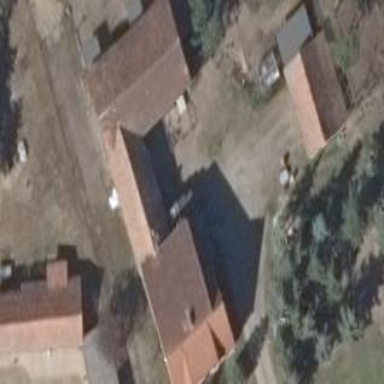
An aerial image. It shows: Red house with flat roof.